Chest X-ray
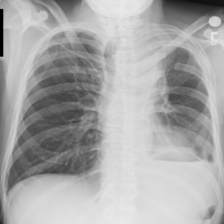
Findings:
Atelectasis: negative
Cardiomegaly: negative
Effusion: negative
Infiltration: negative
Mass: negative
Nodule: negative
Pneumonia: negative
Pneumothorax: negative
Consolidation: negative
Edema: negative
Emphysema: negative
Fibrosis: negative
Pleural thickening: positive
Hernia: negative